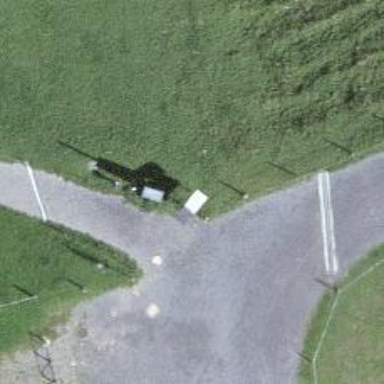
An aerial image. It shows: Bench for seating.